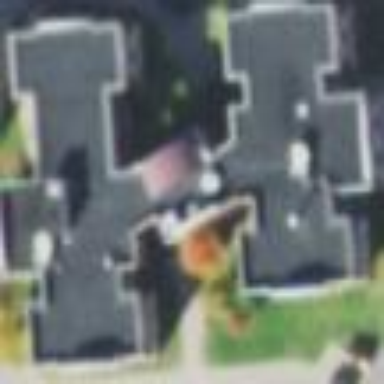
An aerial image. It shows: Dormitory building.